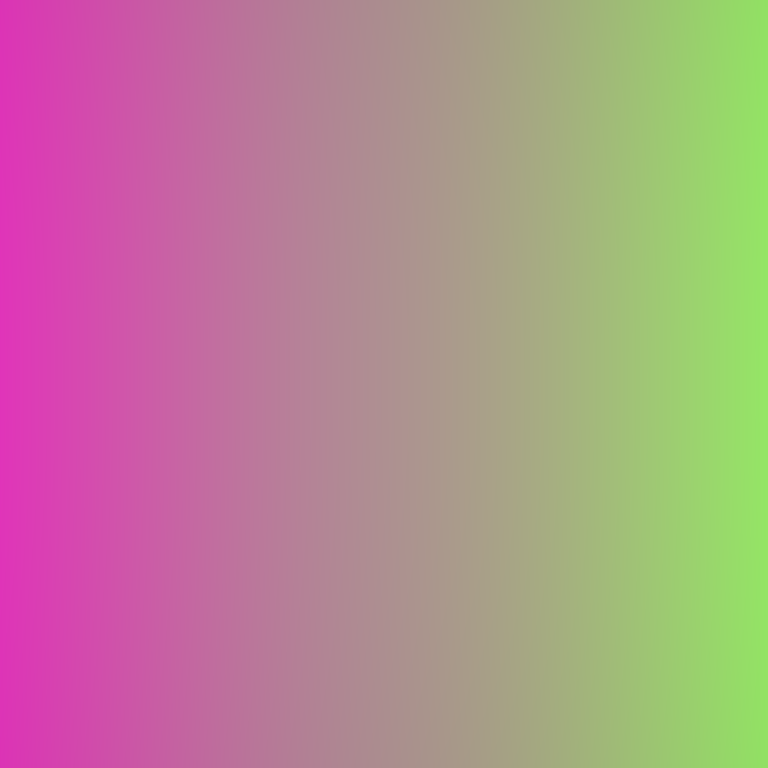
Abstract light effect, smooth gradient from vivid pink to bright green, energetic atmosphere, soft blend, no room, no furniture, no objects.